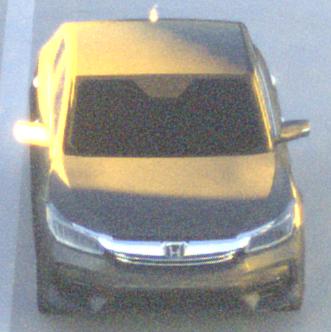
Make: Honda
Model: Accord Hybrid
Detailed model: 9. Generation
Model produced from: 2015
Model produced until: 2019
Doors: 4
Color: gray
Road condition: dry road
Daytime: sunrise or sunset
Contrast: high contrast